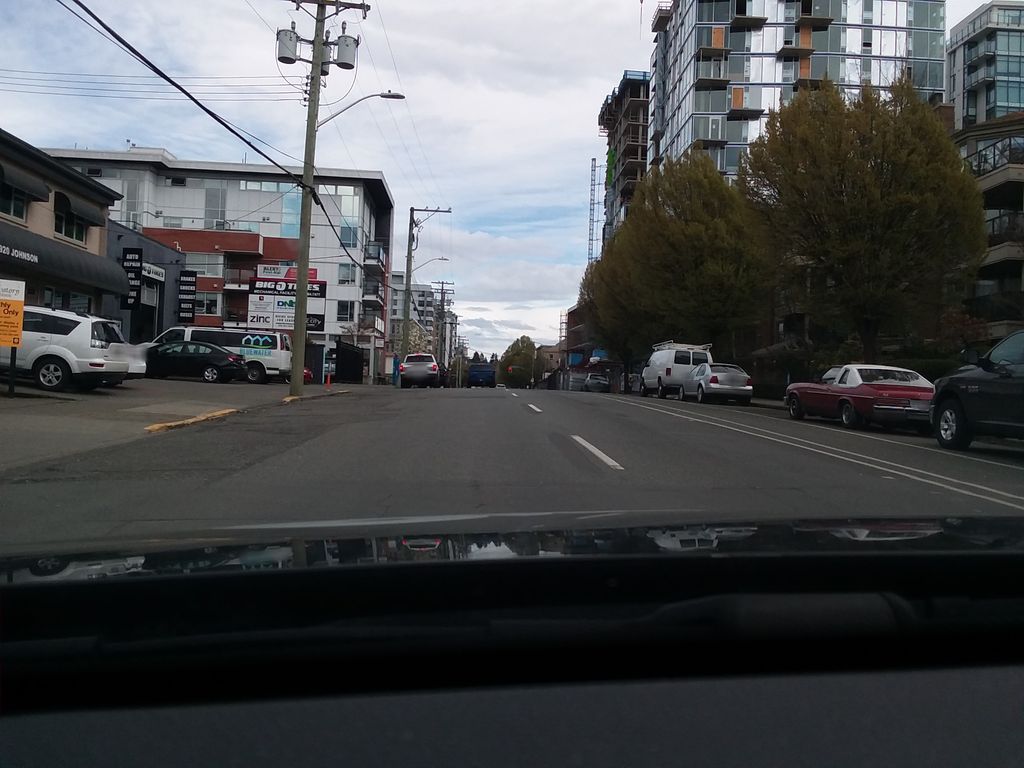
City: victoria